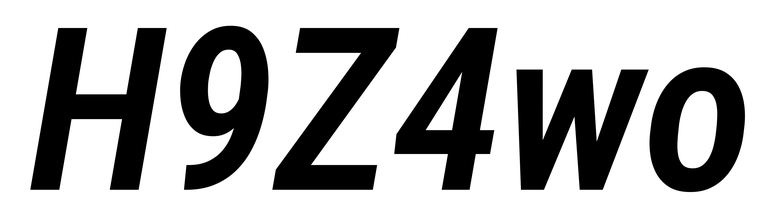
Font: Roboto-Italic_Condensed_SemiBold_Italic